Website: lowes
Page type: cart
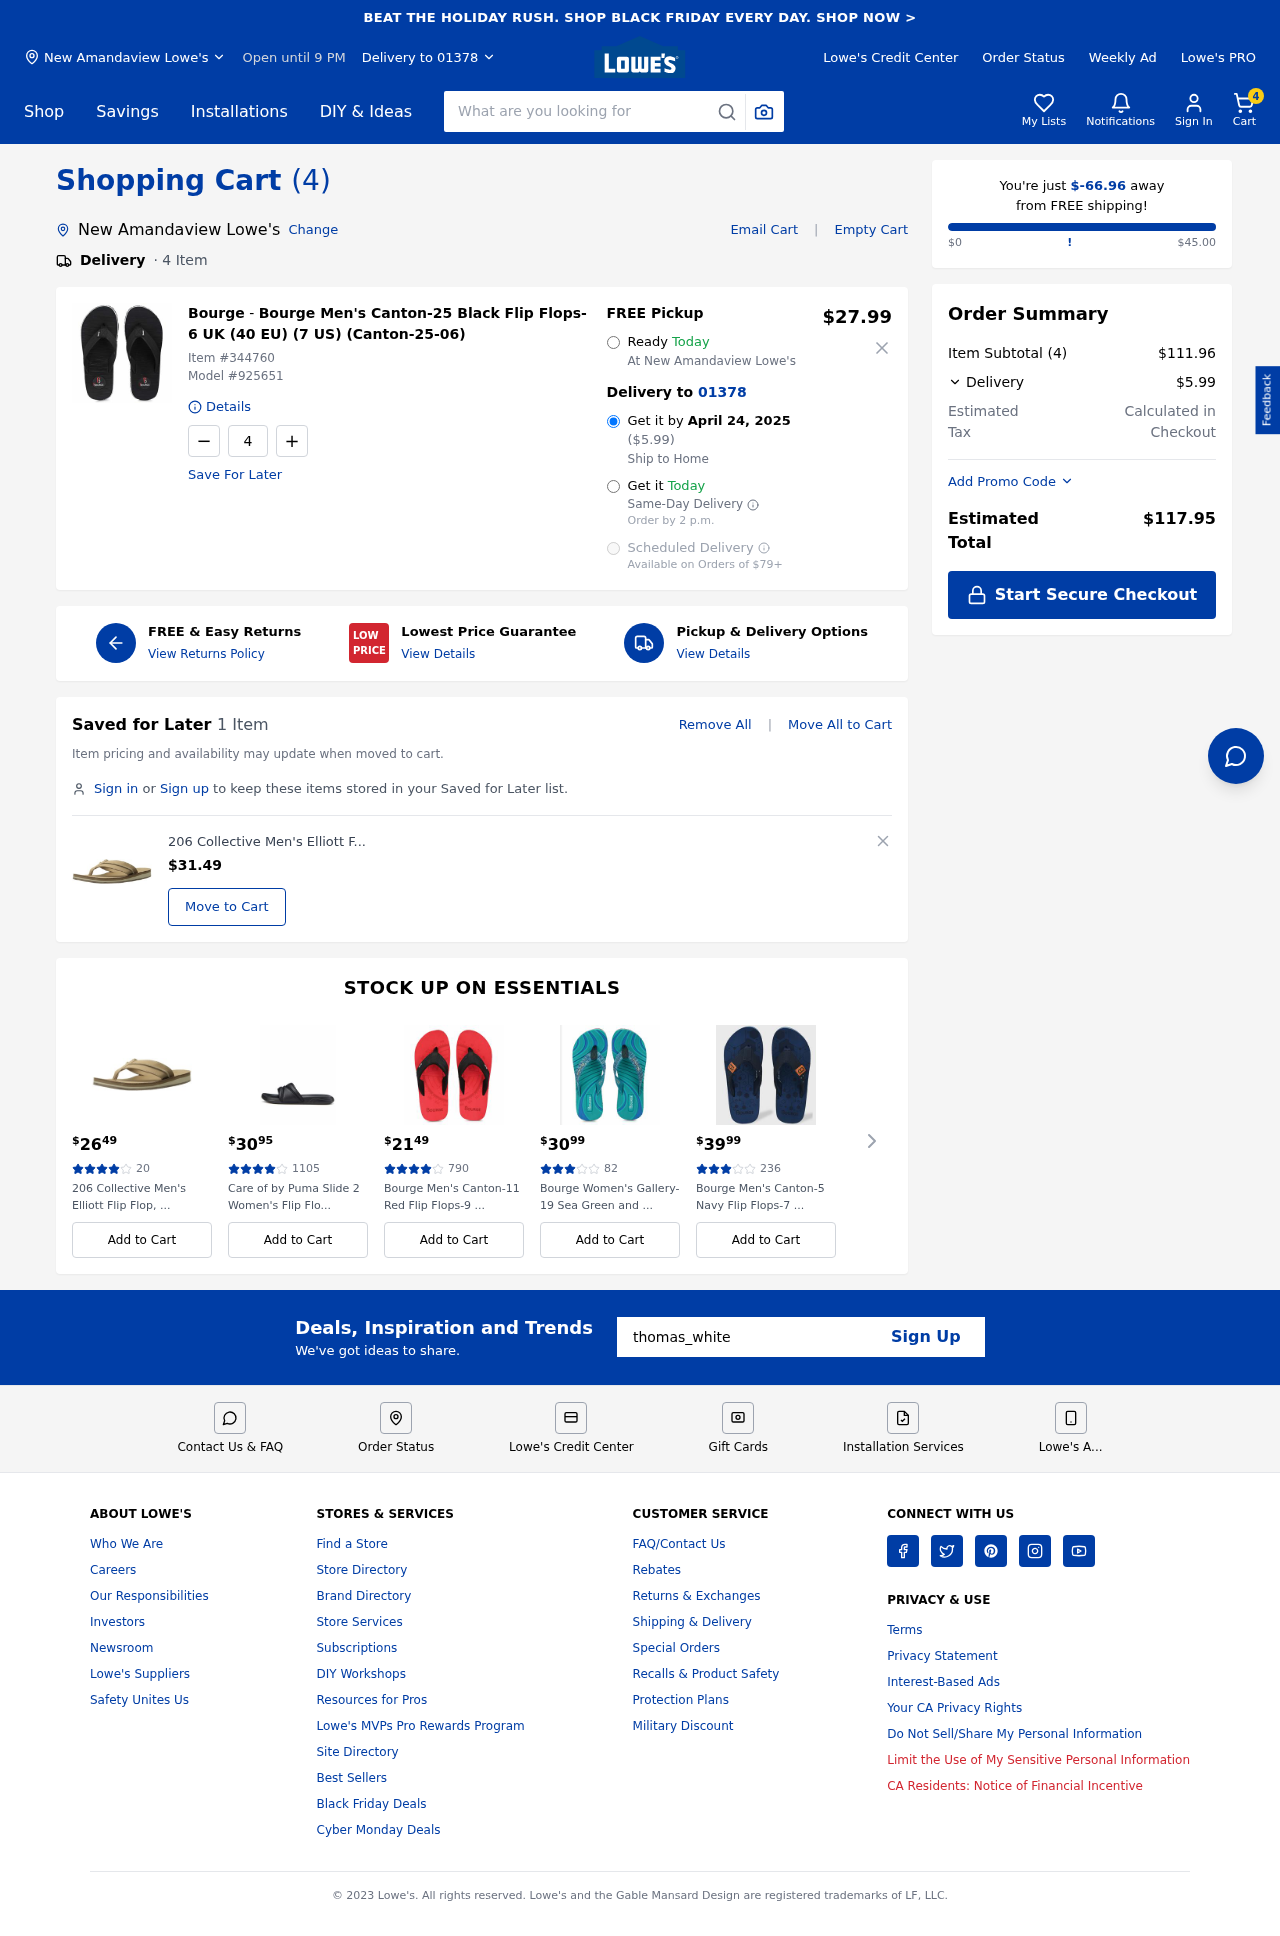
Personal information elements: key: PII_CITY
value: New Amandaview Lowe's
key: PII_EMAIL
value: thomas_white@gmail.com
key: PII_POSTCODE
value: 01378
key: PII_CITY2
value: New Amandaview Lowe's
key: PII_CITY3
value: New Amandaview
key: PII_POSTCODE2
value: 01378
Product elements: key: PRODUCT1_BRAND
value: Bourge
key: PRODUCT1_NAME
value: Bourge Men's Canton-25 Black Flip Flops-6 UK (40 EU) (7 US) (Canton-25-06)
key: PRODUCT1_PRICE
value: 27.99
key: PRODUCT1_QUANTITY
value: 4
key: PRODUCT2_NAME
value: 206 Collective Men's Elliott Flip Flop, Tan Nubuck Leather, 13 D US
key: PRODUCT2_PRICE
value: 31.49
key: PRODUCT1_ITEM_NUMBER
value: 344760
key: PRODUCT1_MODEL_NUMBER
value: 925651
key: PRODUCT3_PRICE
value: $2649
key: PRODUCT3_NUM_RATINGS
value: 20
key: PRODUCT3_NAME
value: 206 Collective Men's Elliott Flip Flop, ...
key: PRODUCT4_PRICE
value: $3095
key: PRODUCT4_NUM_RATINGS
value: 1105
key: PRODUCT4_NAME
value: Care of by Puma Slide 2 Women's Flip Flo...
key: PRODUCT5_PRICE
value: $2149
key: PRODUCT5_NUM_RATINGS
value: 790
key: PRODUCT5_NAME
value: Bourge Men's Canton-11 Red Flip Flops-9 ...
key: PRODUCT6_PRICE
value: $3099
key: PRODUCT6_NUM_RATINGS
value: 82
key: PRODUCT6_NAME
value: Bourge Women's Gallery-19 Sea Green and ...
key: PRODUCT7_PRICE
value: $3999
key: PRODUCT7_NUM_RATINGS
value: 236
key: PRODUCT7_NAME
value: Bourge Men's Canton-5 Navy Flip Flops-7 ...
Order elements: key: ORDER_NUM_ITEMS
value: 4
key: ORDER_DELIVERY_DATE
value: April 24, 2025
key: ORDER_SHIPPING_COST2
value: $5.99
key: ORDER_SHIPPING_AWAY
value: $-66.96
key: ORDER_SUBTOTAL
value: $111.96
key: ORDER_SHIPPING_COST
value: $5.99
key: ORDER_TOTAL
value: $117.95
Search elements: key: HEADER_SEARCH
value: What are you looking for
Other elements: key: SAVED_NUM_ITEMS
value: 1 Item